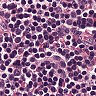
Metastatic tissue present: no